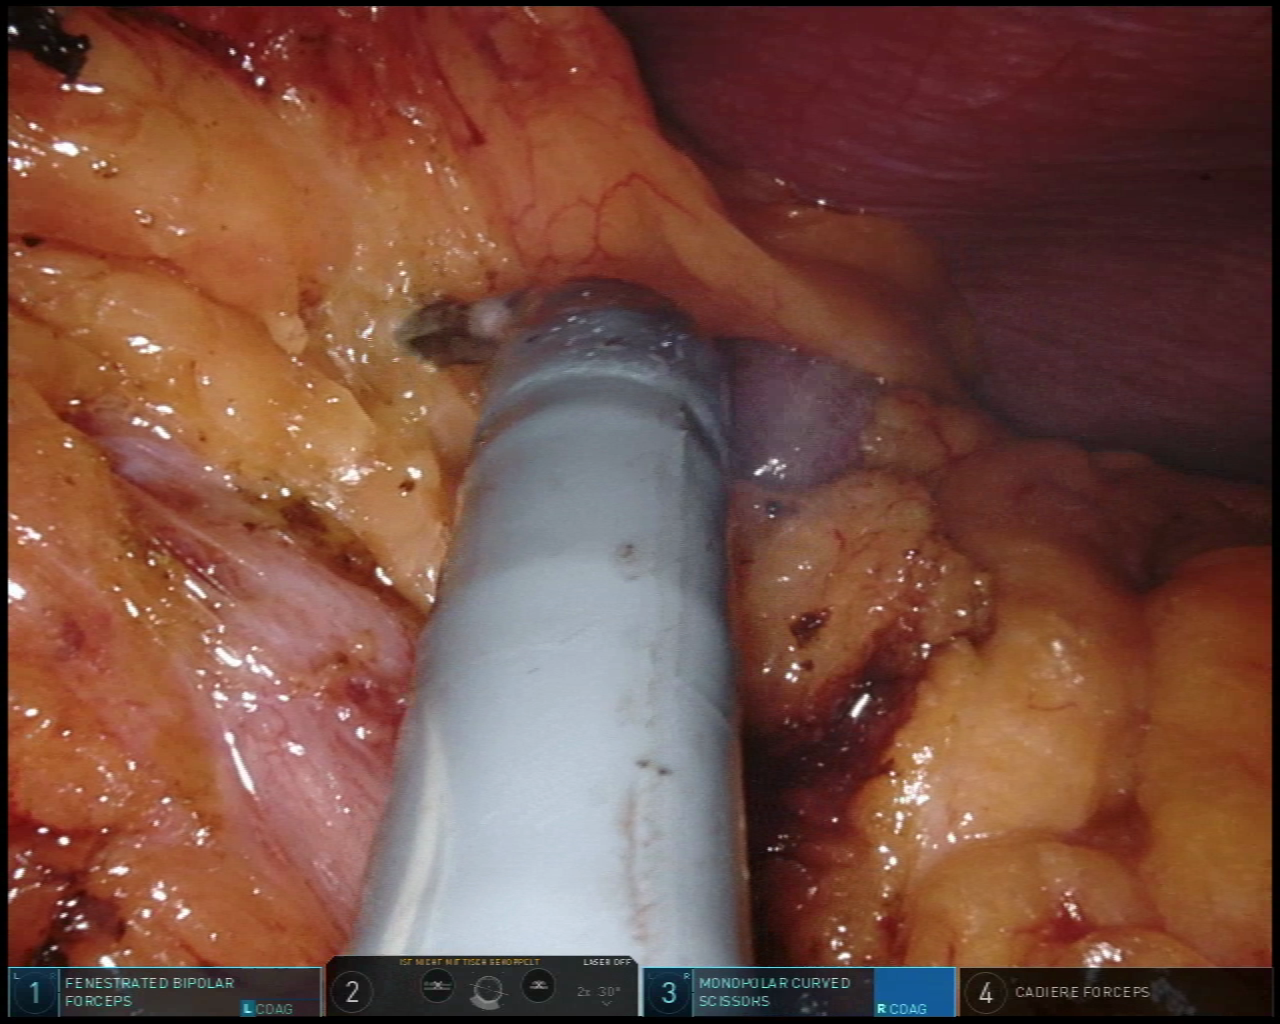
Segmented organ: spleen
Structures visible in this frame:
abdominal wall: yes
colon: no
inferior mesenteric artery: no
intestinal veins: no
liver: no
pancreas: no
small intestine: no
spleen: yes
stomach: yes
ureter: no
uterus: no
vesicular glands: no